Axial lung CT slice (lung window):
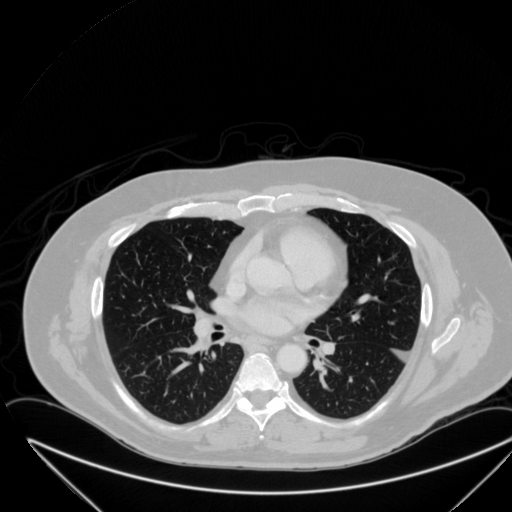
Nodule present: no